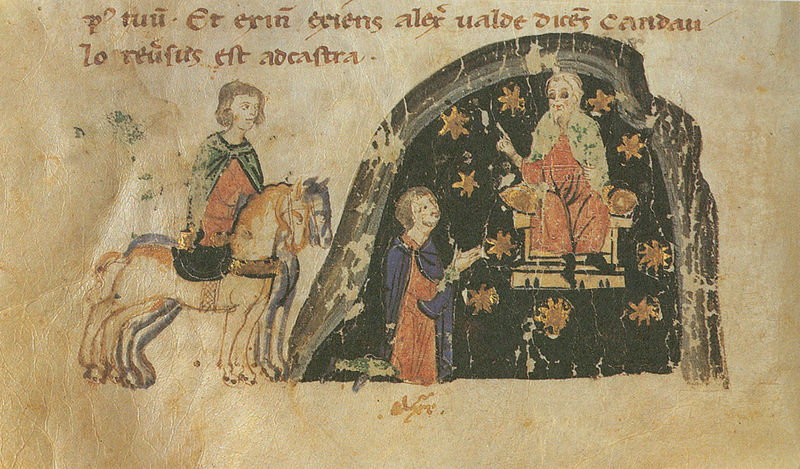
Titel: Alexanderroman
Institution: Leipzig, Stadtbibliothek
Schlagwörter: blau, gott, mann, grün, finger, geste, bart, mantel, höhle, pferde, reiter, schrift, bogen, thron, sterne, text, knien, kniend, handschrift, latein, lateinisch, buchmalerei, bete, schrifz